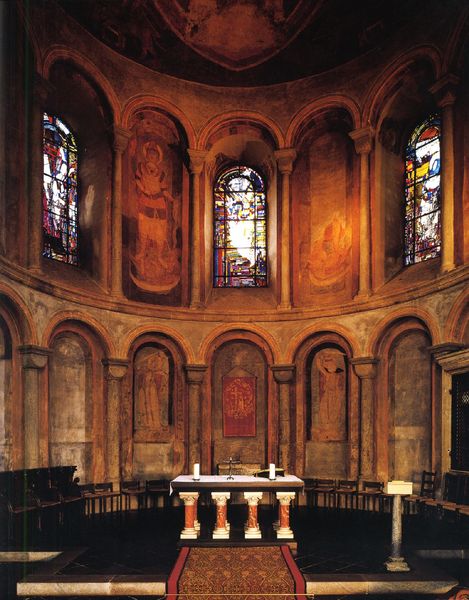
Titel: St. Gereon in Köln
Standort: Köln, St. Gereon (EU - D - NRW)
Schlagwörter: mann, bunt, fenster, stuhl, stühle, säule, säulen, malerei, teppich, architektur, innenraum, kirche, figur, bogen, rundbogen, wandmalerei, kerzen, foto, fotografie, bögen, nische, altar, kapitell, heiligenschein, altarraum, romanik, chor, heilige, fresko, kriche, inenraum, chorgestühl, würfelkapitell, freko, 1100, heiligeer